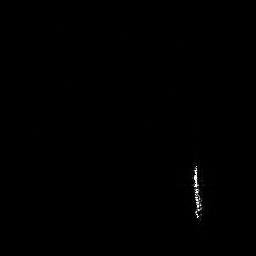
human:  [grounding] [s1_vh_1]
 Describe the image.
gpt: In the satellite image, there is  <ref>1 medium ship </ref> <box>[[74, 62, 79, 86, 0]]</box> located at bottom right.